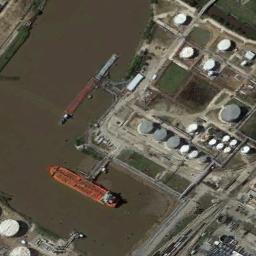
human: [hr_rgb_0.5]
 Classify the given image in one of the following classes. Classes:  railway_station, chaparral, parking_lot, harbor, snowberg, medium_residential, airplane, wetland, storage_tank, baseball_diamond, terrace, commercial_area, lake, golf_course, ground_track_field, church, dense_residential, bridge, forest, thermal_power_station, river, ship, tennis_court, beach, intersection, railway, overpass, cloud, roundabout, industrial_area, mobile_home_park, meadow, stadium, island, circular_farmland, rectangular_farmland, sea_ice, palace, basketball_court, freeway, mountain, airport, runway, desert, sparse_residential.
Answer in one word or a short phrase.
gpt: ship